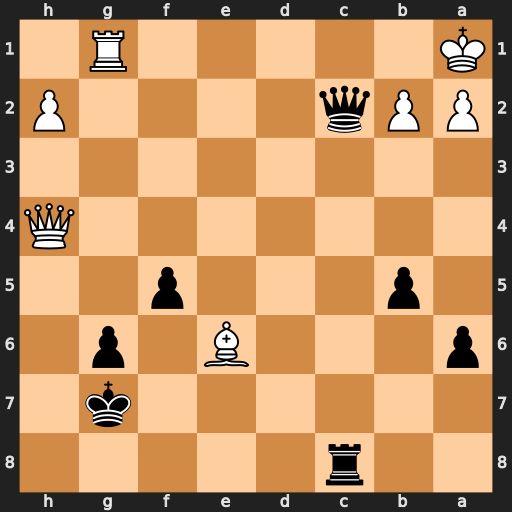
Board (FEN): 2r5/6k1/p3B1p1/1p3p2/7Q/8/PPq4P/K5R1
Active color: b
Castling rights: -
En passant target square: -
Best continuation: Qc1+ Rxc1 Rxc1#